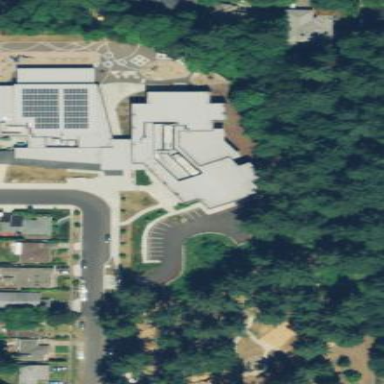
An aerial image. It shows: School building.